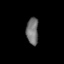
Tissue: prostate
Cell type: T cells
Senescence score: 0.3242
Nuclear area (px): 315
Mean DAPI intensity: 115.514